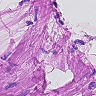
Metastatic tissue present: no